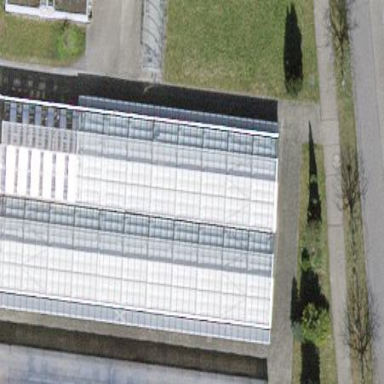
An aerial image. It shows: Greenhouse building designed for botanical or agricultural purposes.